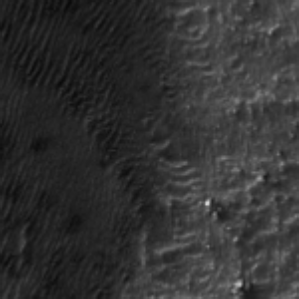
Label: frost